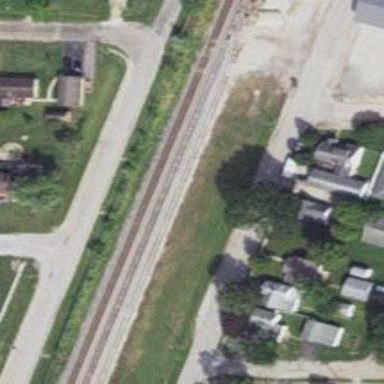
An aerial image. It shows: Railway service station.